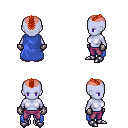
a pixel art fantasy rpg character, female body template, dark elf, purple skin, blue cape, magenta pants, red short mohawk hairstyle, metal gloves, metal boots, four views (front, back, left, right), 2x2 character sprite sheet, small pixel art, hard edges, no anti-aliasing